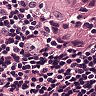
Metastatic tissue present: yes